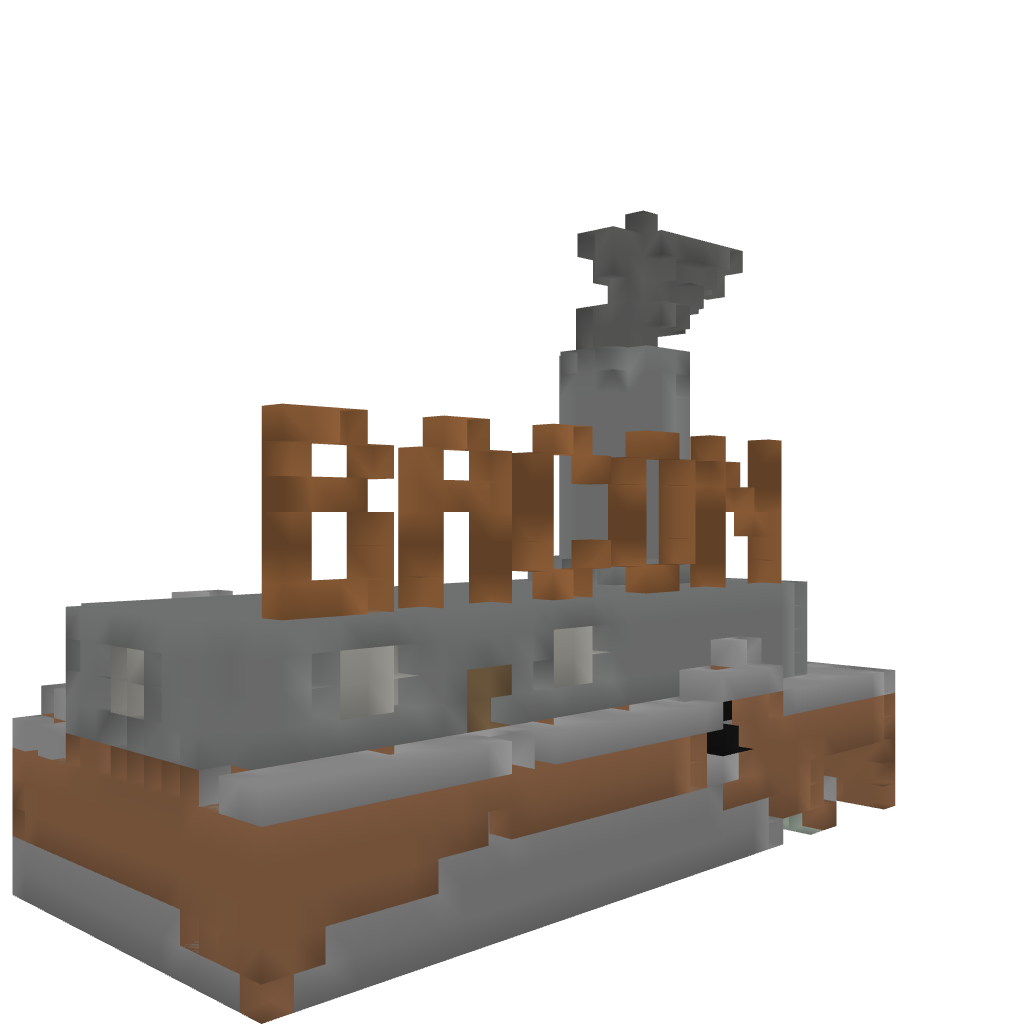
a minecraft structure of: Working Bacon Factory